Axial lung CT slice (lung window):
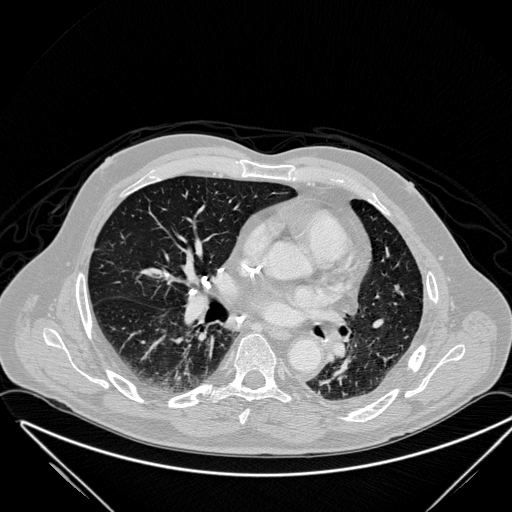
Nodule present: no